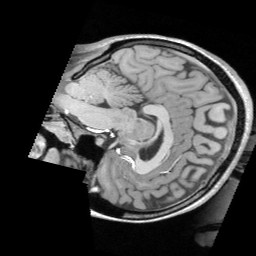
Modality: T1w
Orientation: sagittal